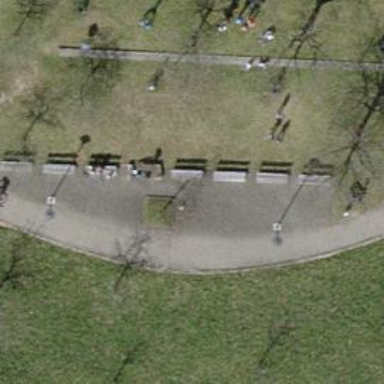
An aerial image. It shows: Brown bench in the vicinity.